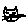
Label: cat